Field crop: maize
Growth stage: 2
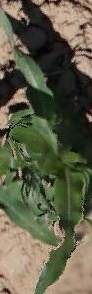
Species: maize